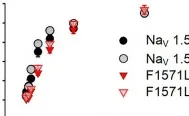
Inactivation properties of WT Nav1.5 and Nav1.5-F1571L alone or co-expressed with beta1. (E) Graph representing the recovery from inactivation, sampled after 500 ms from induction of inactivation.
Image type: chart (chart)